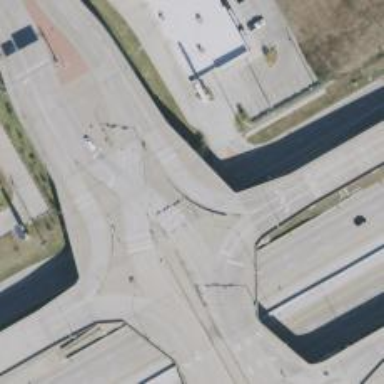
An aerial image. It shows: Secondary link road on bridge at diverging diamond interchange (DDI).